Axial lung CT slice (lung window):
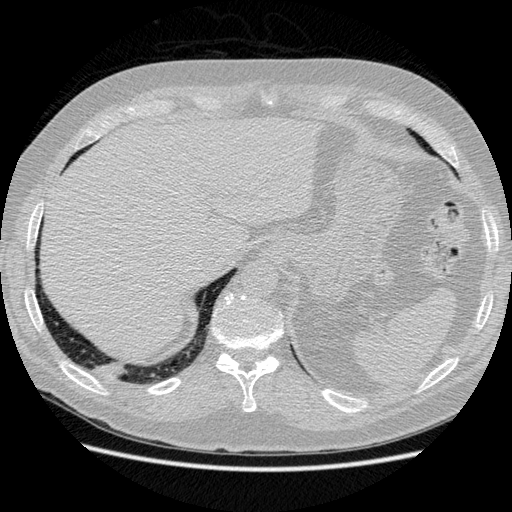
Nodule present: no